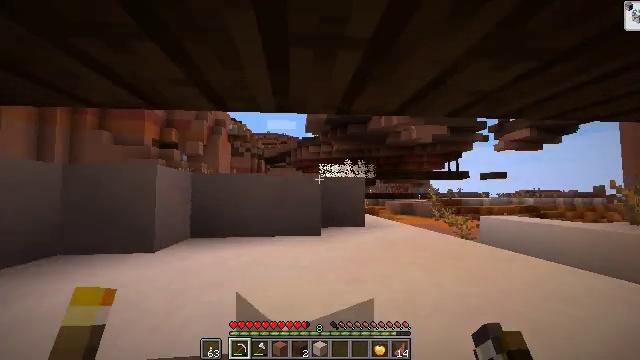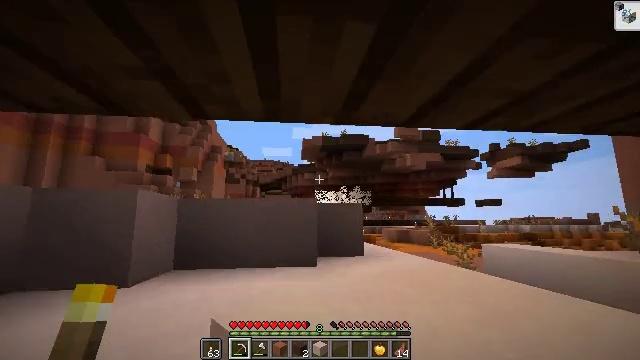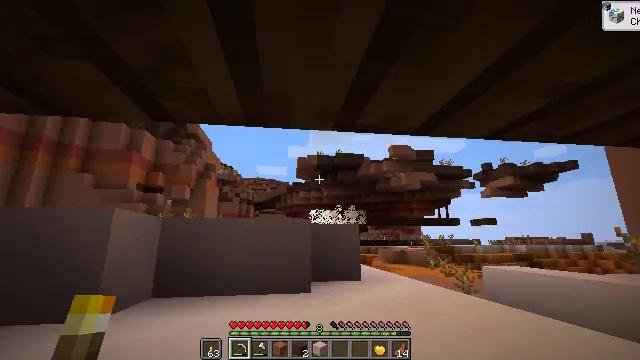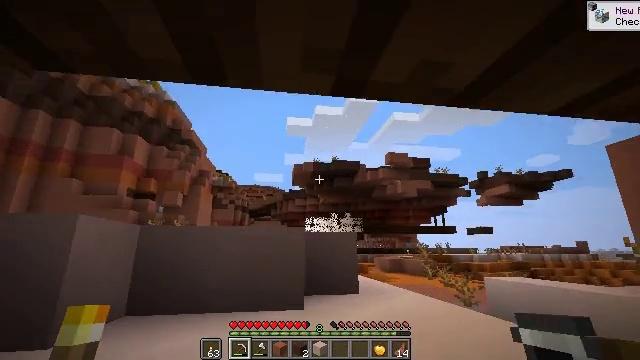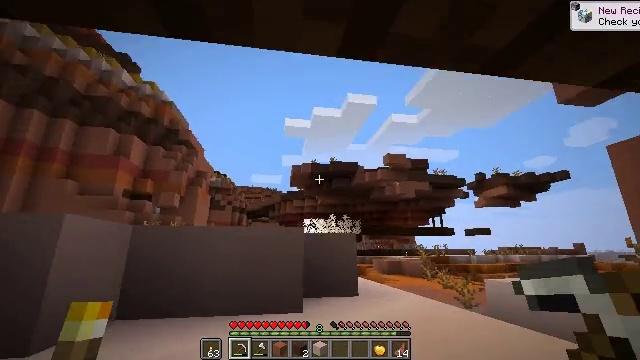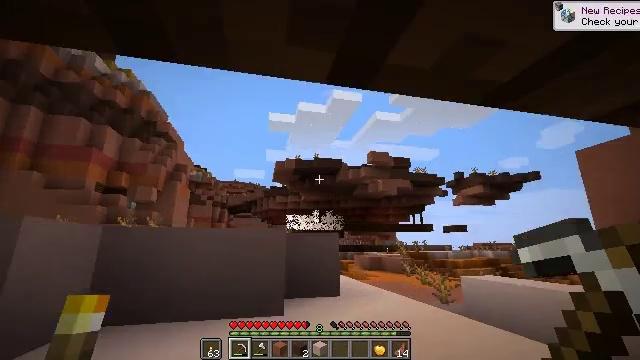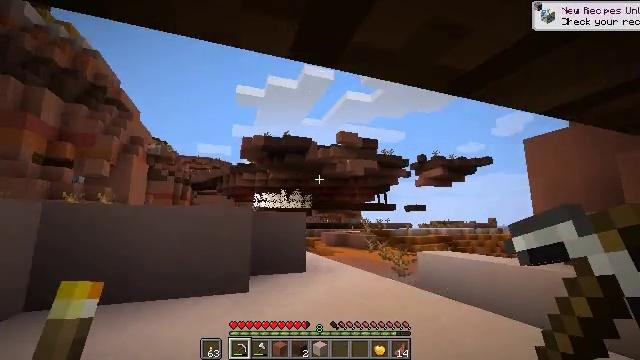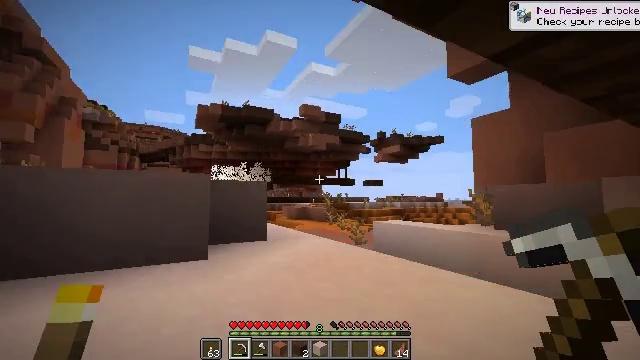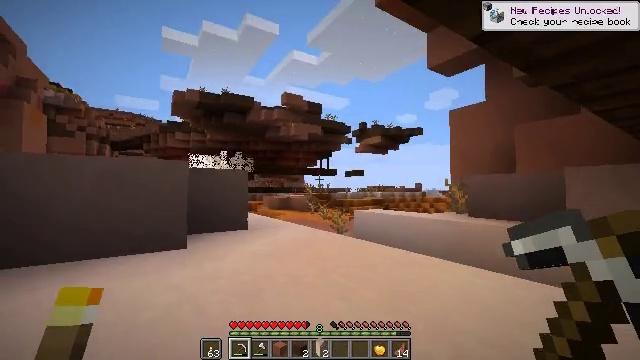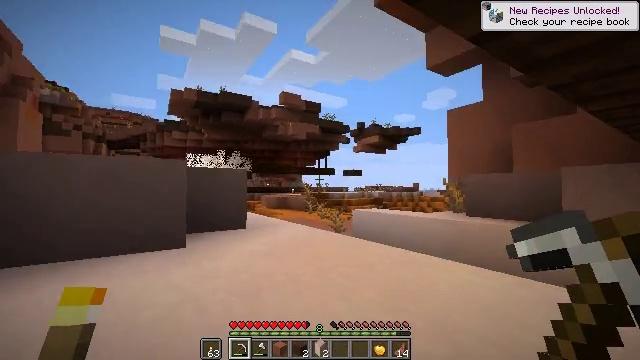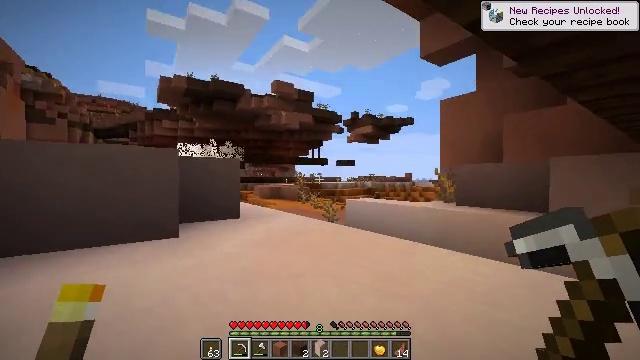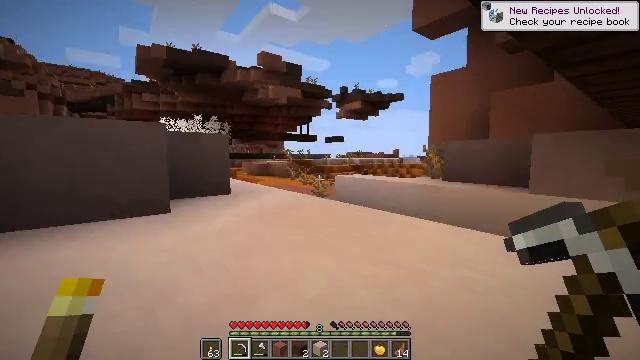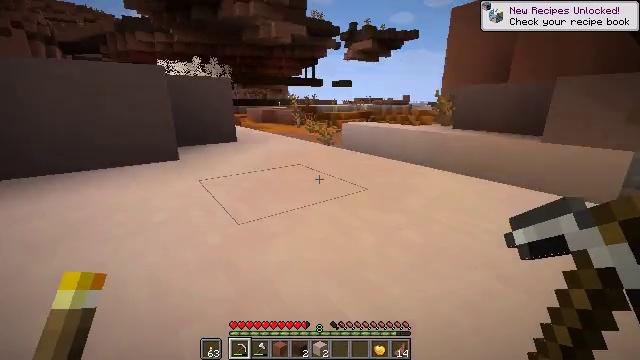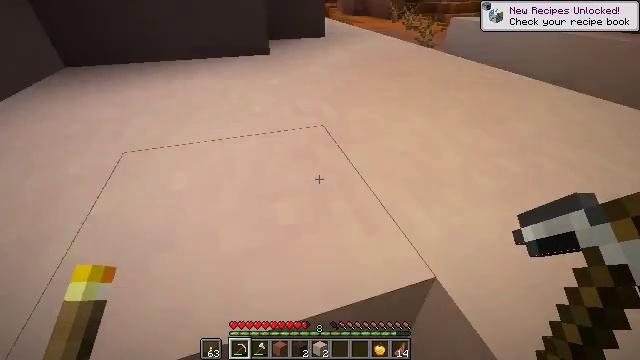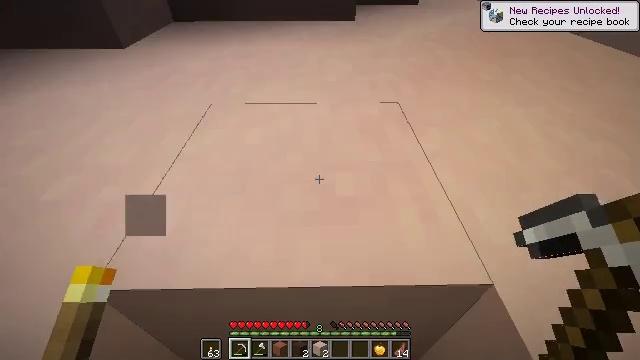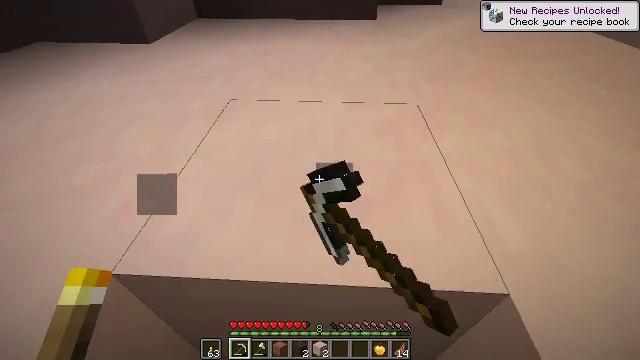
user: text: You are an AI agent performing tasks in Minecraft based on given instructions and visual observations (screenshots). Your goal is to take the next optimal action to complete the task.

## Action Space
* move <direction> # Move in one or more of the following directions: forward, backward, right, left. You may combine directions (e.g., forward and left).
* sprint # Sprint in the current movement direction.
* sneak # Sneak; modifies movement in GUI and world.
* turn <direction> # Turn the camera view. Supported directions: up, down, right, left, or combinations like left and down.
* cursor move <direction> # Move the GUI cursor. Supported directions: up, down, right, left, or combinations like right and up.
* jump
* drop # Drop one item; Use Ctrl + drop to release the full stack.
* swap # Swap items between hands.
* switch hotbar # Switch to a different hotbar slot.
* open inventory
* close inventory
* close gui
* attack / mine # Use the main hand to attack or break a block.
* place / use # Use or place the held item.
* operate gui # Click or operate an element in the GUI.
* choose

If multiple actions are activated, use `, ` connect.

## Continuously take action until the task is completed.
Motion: motion action
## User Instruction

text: Mine the white terracotta.
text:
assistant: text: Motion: move forward, turn right and up
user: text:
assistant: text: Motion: move forward, turn right and up
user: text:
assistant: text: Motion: move forward, turn up
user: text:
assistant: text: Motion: move forward
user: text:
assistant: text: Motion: move forward, turn right and down, jump
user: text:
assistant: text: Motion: move forward, turn right and down, jump
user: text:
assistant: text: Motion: move forward, sprint, turn right and down, jump
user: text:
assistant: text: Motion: move forward, sprint, turn right and down, jump
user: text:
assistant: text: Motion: move forward and move left, sprint, jump
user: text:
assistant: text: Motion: move forward and move left, sprint, turn right and down, jump
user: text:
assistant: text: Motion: move forward and move left, sprint, turn right and down, jump
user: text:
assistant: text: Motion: move forward and move left, sprint, turn left and down
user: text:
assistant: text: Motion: turn left and down
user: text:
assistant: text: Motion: turn left and down, attack / mine
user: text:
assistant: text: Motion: turn left, attack / mine
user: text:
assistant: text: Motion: attack / mine
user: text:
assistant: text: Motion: attack / mine
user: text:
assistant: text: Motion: attack / mine
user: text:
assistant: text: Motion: attack / mine
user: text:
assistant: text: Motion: attack / mine
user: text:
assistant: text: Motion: attack / mine
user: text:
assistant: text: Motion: attack / mine
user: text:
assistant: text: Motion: move forward, turn right, attack / mine
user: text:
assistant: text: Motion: move forward and move left, turn right, attack / mine
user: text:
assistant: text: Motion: move forward and move left, turn right and up, attack / mine
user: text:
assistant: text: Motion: move forward and move left, turn right and up, jump
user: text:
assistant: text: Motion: move forward and move left, turn right, jump
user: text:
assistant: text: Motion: jump